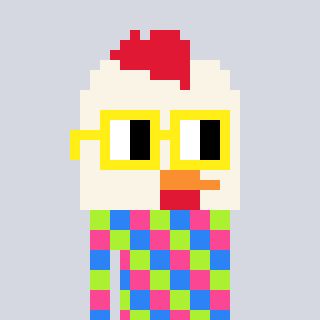
a pixel art character with square yellow glasses, a chicken-shaped head and a darkpink-colored body on a cool background